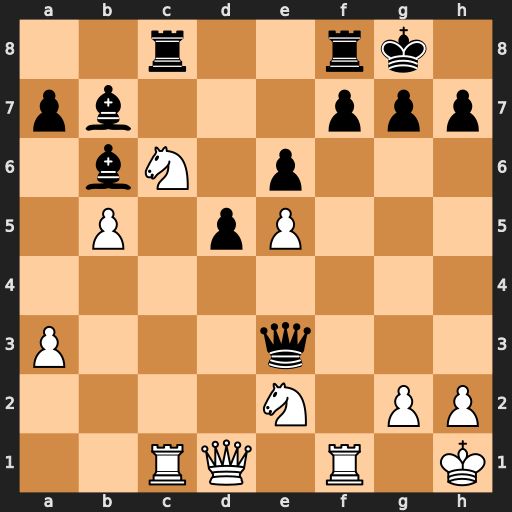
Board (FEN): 2r2rk1/pb3ppp/1bN1p3/1P1pP3/8/P3q3/4N1PP/2RQ1R1K
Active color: w
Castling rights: -
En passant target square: -
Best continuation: Ne7+ Kh8 Nxc8